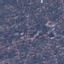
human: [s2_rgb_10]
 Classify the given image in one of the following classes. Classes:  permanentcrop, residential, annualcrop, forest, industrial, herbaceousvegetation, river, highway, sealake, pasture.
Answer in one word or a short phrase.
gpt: Residential